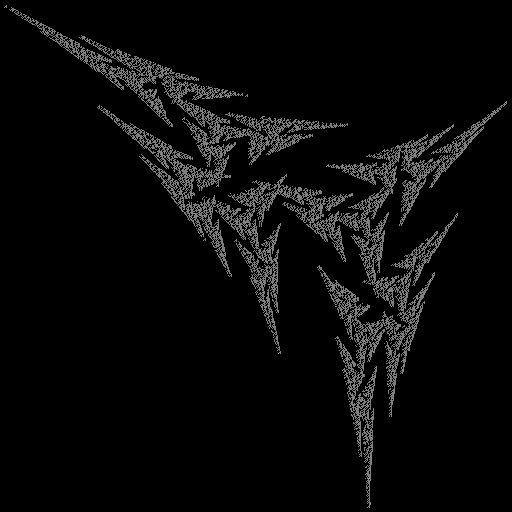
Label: snowcap